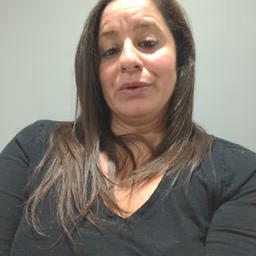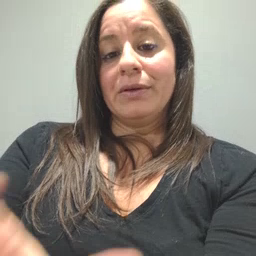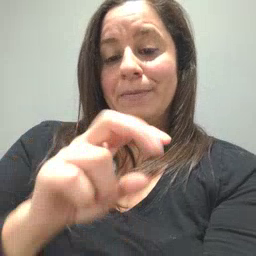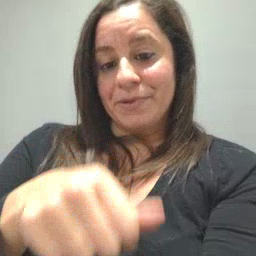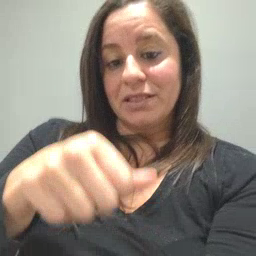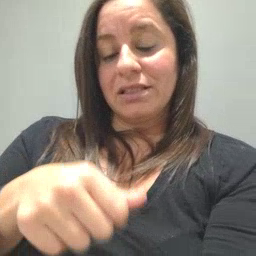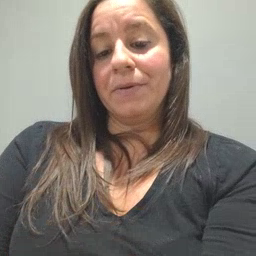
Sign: puzzle